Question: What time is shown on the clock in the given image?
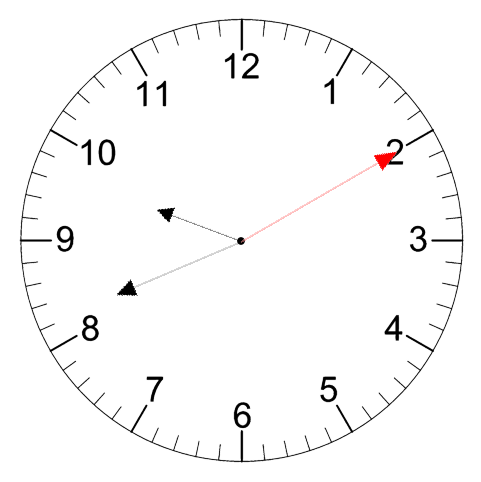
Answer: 09:41:10